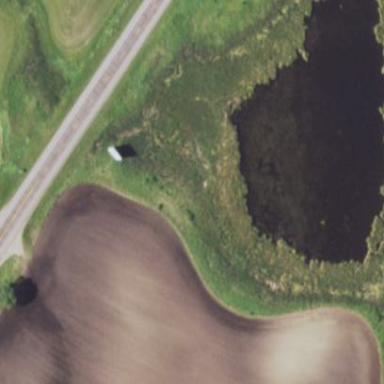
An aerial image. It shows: Peaceful pond surrounded by nature.